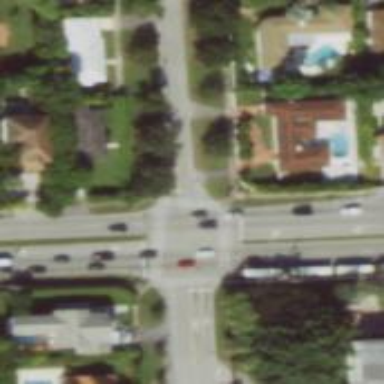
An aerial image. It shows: Marked road crossing.